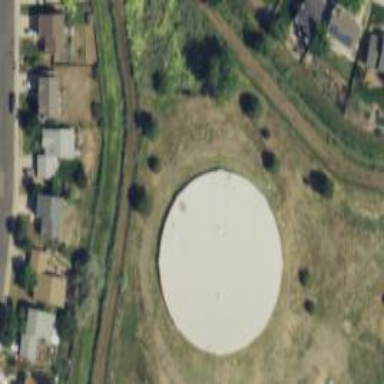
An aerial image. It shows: Water storage tank.